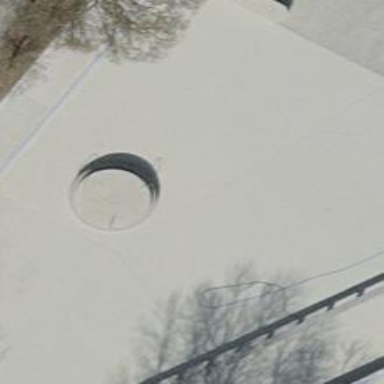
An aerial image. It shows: Beautiful fountain.